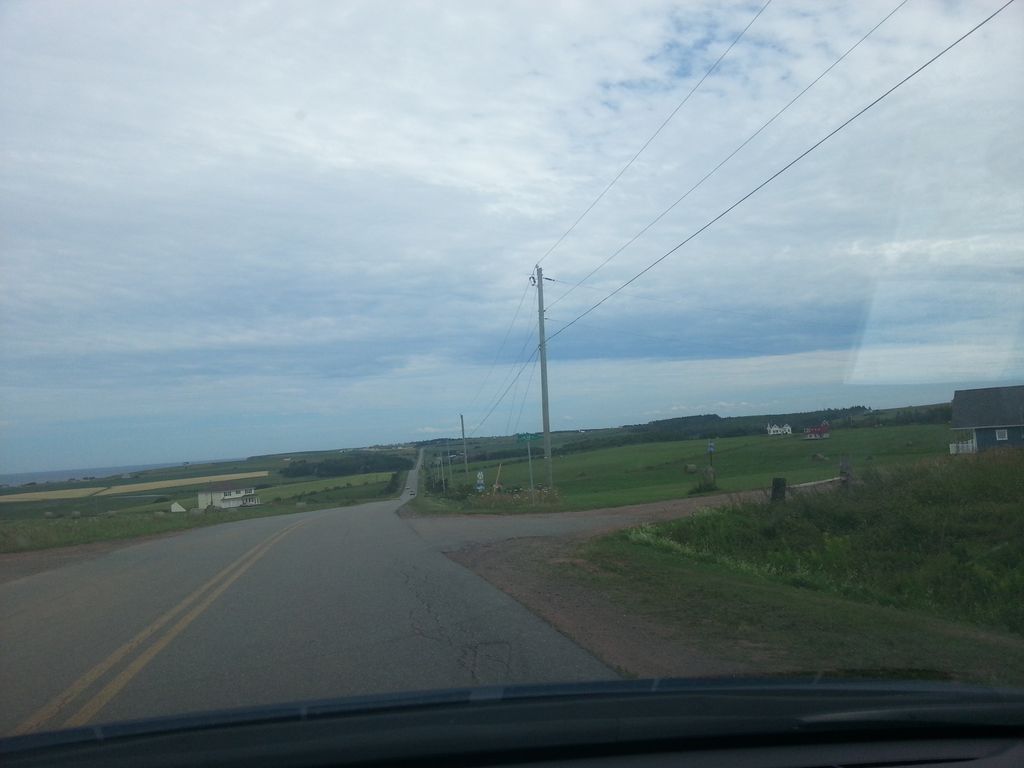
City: charlottetown